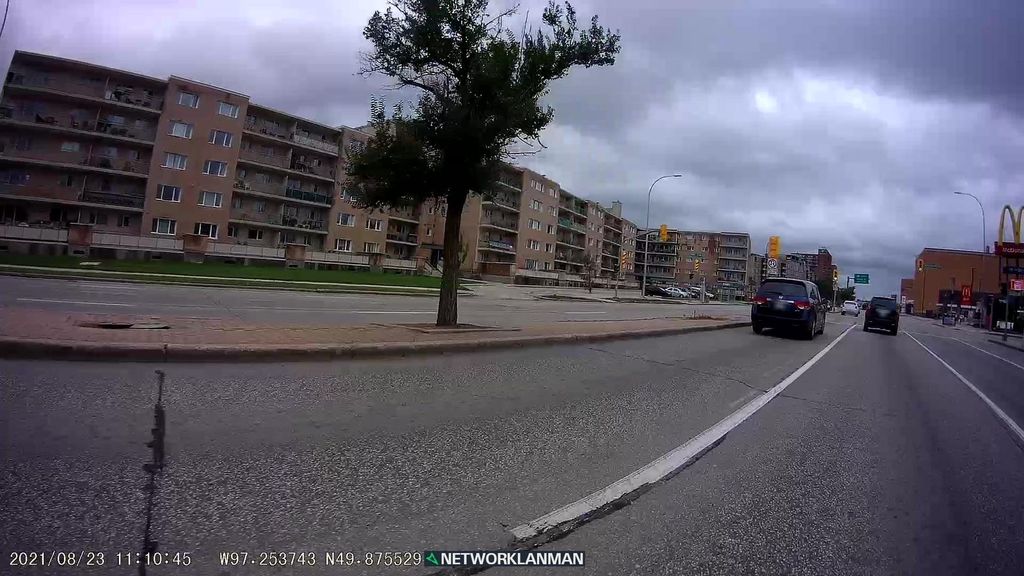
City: winnipeg